Interaction volume radius: 10 \u00c5
Interaction volume height: 35 \u00c5
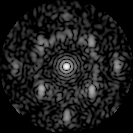
Disorder parameter: 0.5286